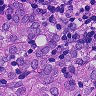
Metastatic tissue present: yes